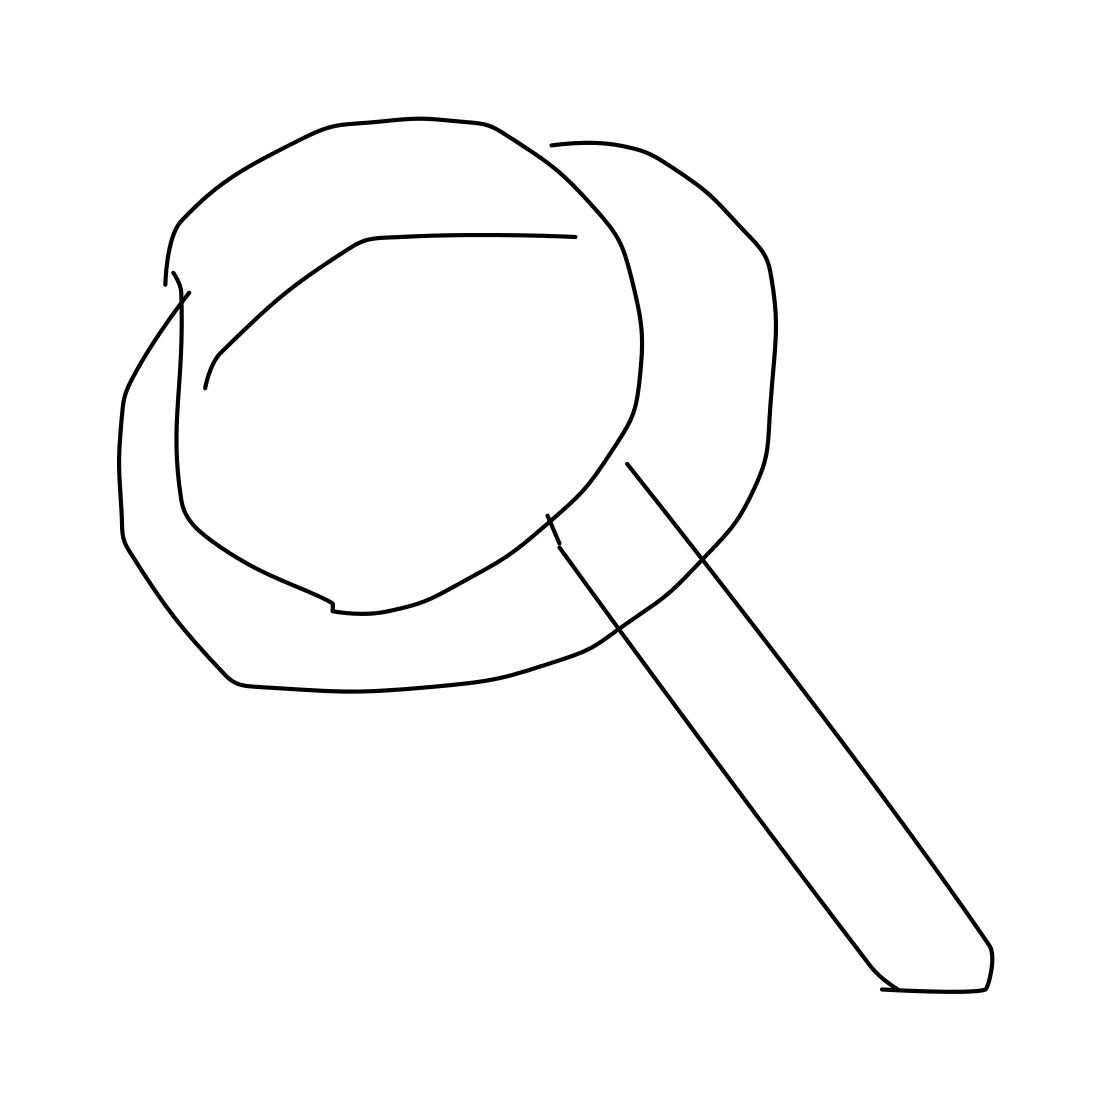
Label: frying-pan